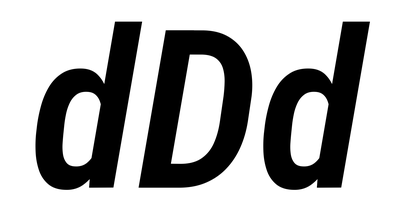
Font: Roboto-Italic_Condensed_SemiBold_Italic